Question: I have a few div containers with overlays inside of them:
'''
<div class="container">
<div class="overlay"></div>
</div>
<div class="container">
<div class="overlay"></div>
</div>
<div class="container">
<div class="overlay"></div>
</div>
<div class="container">
<div class="overlay"></div>
</div>
'''
The problem is, when I set overlay display to table (it has to be table as I'm centering stuff both vertically & horizontally there - just simplified this example for SO) like so:
'''
.container {
position: relative;
display: inline-block;
background: #fed900;
outline: solid 5px #000;
width: 25%;
height: 200px;
}
.overlay {
position: absolute;
top: 0;
display: table;
background: rgba(0,0,0,0.4);
width: 100%;
height: 100%;
}
'''
I'm getting weird glitch - although developer tools tell me the overlay has the same width as container - in some cases the overlay width equals container's width minus 1 pixel. Why? What am I missing? And how to fix that? :)

<URL>
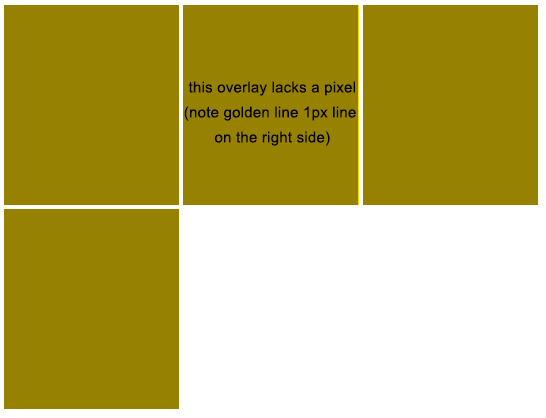
Answer: Depending on the width, the calculation is giving you a half pixel (which can't be rendered). We can achieve this without 'display: table'. I'm not quite sure why this only occurs with 'display: table', but leaving the overlay as a block element fixes the problem.
In this example:
- '.overlay:before' brings inline elements into the middle. It is an invisible element that is lined up on the left hand side the overlay.- The closing and opening div tags have no white space between them, which prevents the inline gap.
<URL>
CSS / HTML / Demo
'''
body {
margin: 0;
}
.container {
position: relative;
display: inline-block;
vertical-align: middle;
background: #fed900;
width: 25%;
height: 200px;
}
.overlay:before {
content:'';
display: inline-block;
height: 100%;
vertical-align: middle;
}
.overlay {
position: absolute;
top: 0;
left: 0;
background: rgba(0, 0, 0, 0.4);
width: 100%;
height: 100%;
text-align: center;
}
'''
'''
<div class="container">
<div class="overlay">Centered</div>
</div><div class="container">
<div class="overlay">Centered</div>
</div><div class="container">
<div class="overlay">Centered</div>
</div><div class="container">
<div class="overlay">Centered</div>
</div>
'''